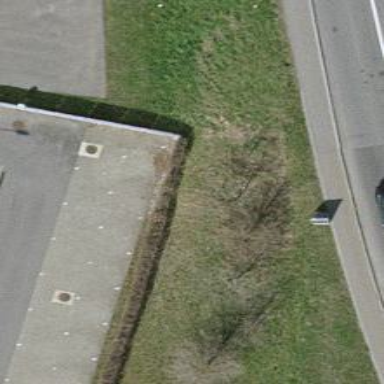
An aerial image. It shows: Wall is shown in the image.